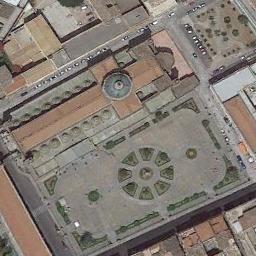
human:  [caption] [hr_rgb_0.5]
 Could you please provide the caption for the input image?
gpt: The cross-shaped church with a green circular pointed tower and a square is in front of the church .

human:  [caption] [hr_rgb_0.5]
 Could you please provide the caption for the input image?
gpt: This is a church with a lawn next to it .

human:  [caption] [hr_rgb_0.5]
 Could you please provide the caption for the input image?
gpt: There is a church on the open place next to the road .

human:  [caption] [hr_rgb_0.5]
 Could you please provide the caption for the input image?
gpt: A church with a brown roof, The church's main house has a cross-shaped roof, And there are several buildings and roads and trees and lawns around the church .

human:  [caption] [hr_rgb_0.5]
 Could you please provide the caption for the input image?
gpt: There are many buildings near the church .